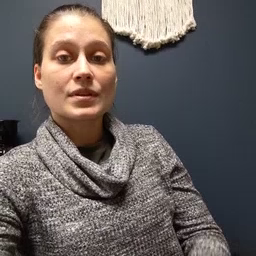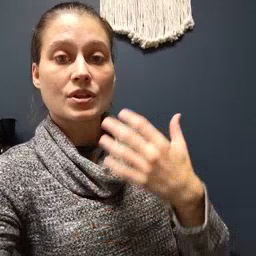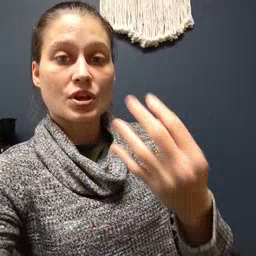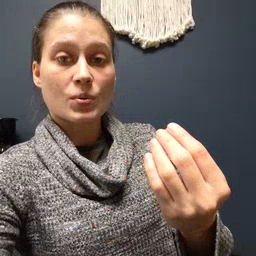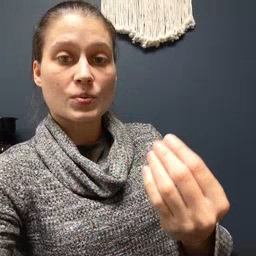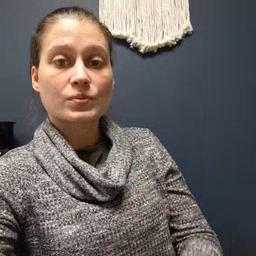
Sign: go